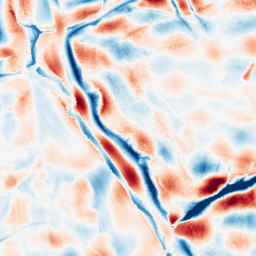
Category: wavelet
Decomposition family: wavelet_dwt
Decomposition parameters: wavelet: db8
level: 5
Upsampling method: bspline
Upsampling parameters: scale: 4
Upsampling scale: 4